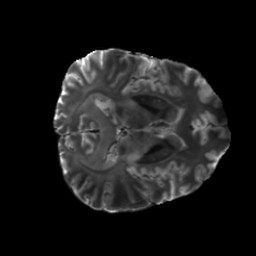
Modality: T2w
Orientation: axial
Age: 30
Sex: male
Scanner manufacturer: siemens
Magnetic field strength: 6.98 T
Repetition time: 7.776 s
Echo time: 0.076 s